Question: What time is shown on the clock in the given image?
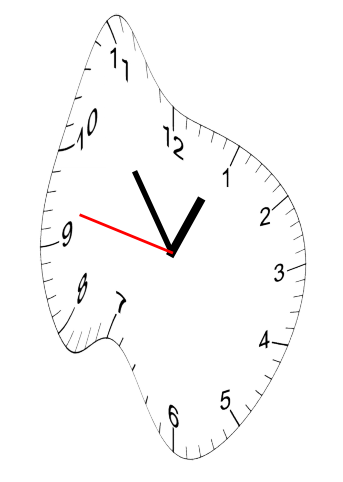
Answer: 12:53:47